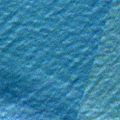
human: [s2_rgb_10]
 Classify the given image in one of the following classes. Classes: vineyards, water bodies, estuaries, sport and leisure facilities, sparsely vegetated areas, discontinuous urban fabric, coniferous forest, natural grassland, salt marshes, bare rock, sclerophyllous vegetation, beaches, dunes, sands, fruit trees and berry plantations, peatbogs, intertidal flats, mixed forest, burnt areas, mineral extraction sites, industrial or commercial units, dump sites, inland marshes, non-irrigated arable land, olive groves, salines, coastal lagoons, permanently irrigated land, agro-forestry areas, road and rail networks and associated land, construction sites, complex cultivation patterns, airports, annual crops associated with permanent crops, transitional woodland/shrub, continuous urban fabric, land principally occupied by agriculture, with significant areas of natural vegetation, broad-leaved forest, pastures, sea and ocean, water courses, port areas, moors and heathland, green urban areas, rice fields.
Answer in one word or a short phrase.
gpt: sea and ocean